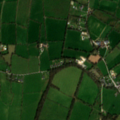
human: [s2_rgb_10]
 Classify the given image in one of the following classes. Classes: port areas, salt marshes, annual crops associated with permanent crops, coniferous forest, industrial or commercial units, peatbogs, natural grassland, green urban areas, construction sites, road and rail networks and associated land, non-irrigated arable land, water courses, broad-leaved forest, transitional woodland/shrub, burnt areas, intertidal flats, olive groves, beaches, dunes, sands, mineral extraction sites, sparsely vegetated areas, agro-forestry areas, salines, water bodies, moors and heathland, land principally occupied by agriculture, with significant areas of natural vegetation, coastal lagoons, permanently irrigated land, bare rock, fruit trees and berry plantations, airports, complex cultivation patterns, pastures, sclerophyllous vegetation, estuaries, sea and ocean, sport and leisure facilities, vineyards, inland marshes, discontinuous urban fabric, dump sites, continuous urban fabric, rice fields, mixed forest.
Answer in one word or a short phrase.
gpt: non-irrigated arable land, pastures